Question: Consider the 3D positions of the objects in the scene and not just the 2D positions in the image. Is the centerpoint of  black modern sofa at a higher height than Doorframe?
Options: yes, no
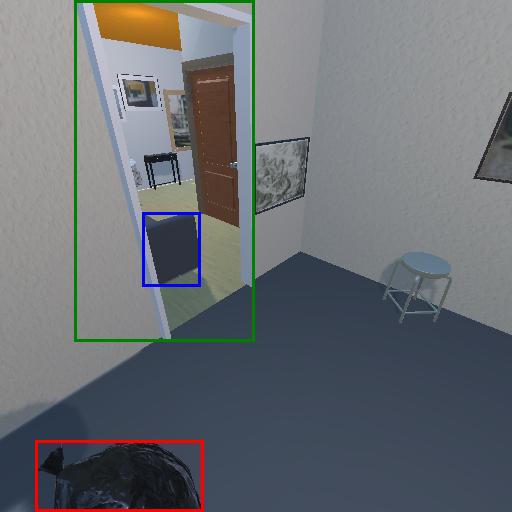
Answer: yes